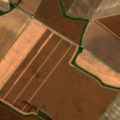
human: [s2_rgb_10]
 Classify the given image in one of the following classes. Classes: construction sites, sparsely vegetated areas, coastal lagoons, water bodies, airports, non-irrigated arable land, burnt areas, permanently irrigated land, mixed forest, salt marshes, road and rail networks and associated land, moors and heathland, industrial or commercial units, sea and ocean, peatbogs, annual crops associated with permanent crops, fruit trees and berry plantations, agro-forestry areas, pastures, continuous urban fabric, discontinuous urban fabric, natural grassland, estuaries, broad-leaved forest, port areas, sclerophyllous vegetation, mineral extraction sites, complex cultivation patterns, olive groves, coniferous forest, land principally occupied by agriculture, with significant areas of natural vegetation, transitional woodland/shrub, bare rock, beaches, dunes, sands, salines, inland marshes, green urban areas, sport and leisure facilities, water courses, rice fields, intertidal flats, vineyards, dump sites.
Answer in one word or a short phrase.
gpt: non-irrigated arable land